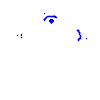
Particle: pion